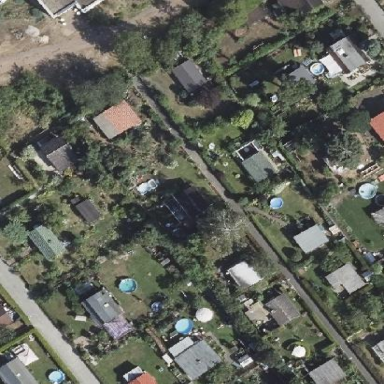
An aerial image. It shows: Plot in the allotments.